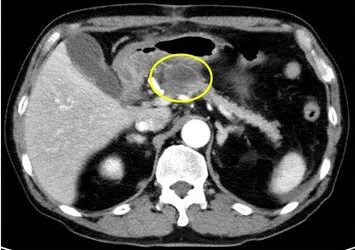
Pancreatic pseudocyst. Acute pancreatitis repeatedly occurred 1 month after the first operation, and a pancreatic pseudocyst developed at the same site. Enhanced computed tomography (CT) showed a cyst with a diameter of 29 mm in the body of the pancreas.
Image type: radiology (ct)